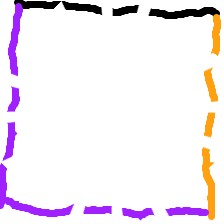
Shape: square